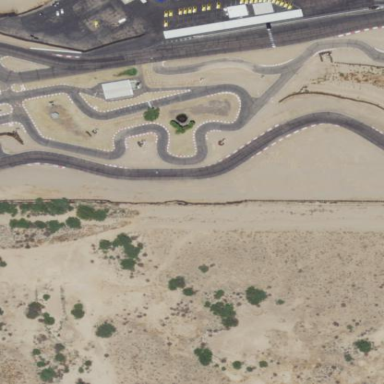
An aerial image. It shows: Raceway for motor sports.